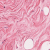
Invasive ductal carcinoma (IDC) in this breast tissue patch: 0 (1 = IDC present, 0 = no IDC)